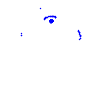
Particle: electron